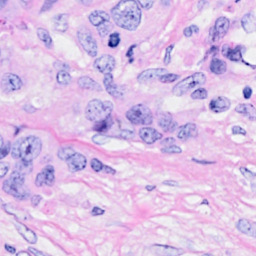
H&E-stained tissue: Breast